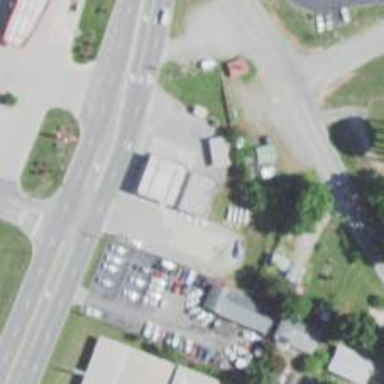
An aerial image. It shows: Convenience shop.